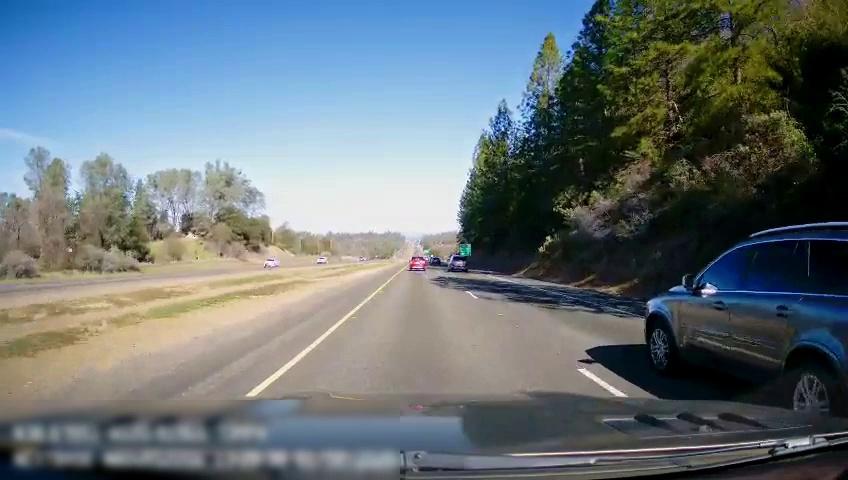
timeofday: Day
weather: Sunny
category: Drivable Space
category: Drivable Space
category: Vehicles | SUV
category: Vehicles | SUV
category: Vehicles | SUV
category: Vehicles | SUV
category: Vehicles | Car
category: Vehicles | SUV
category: Lanes | Current Lane
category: Lanes | Current Lane
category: Lanes | Alternate Lane
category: Traffic | Signs